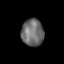
Tissue: lung
Cell type: Epithelial cells
Senescence score: 0.2415
Nuclear area (px): 596
Mean DAPI intensity: 106.903